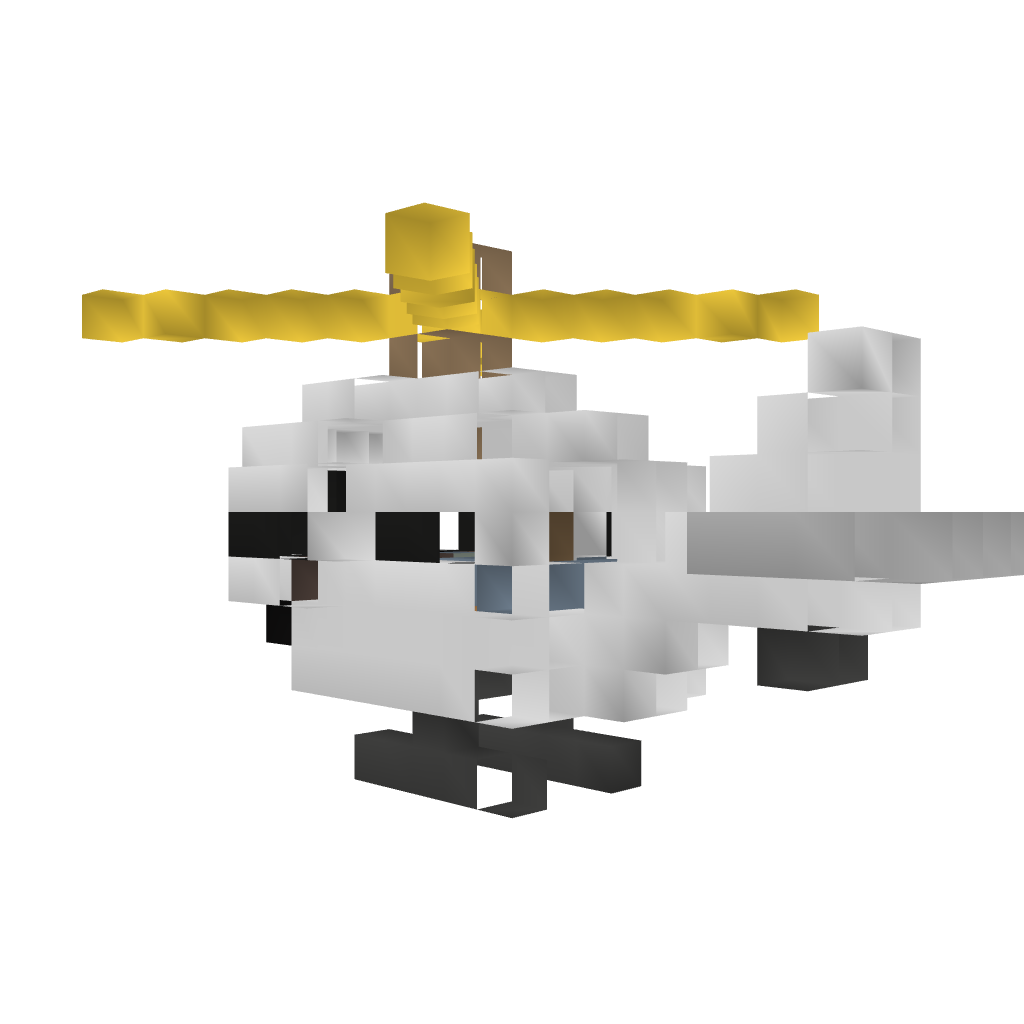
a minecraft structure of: Helicopter